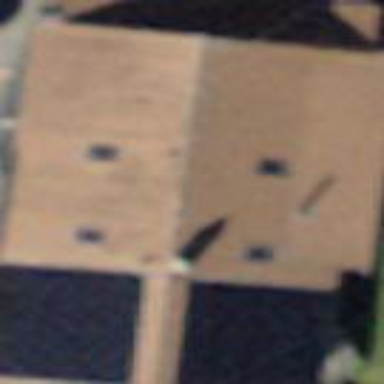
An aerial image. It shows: Farm building.